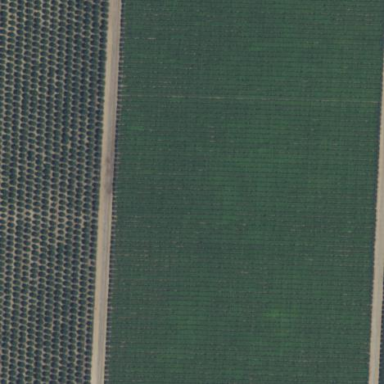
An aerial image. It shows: Orchard.